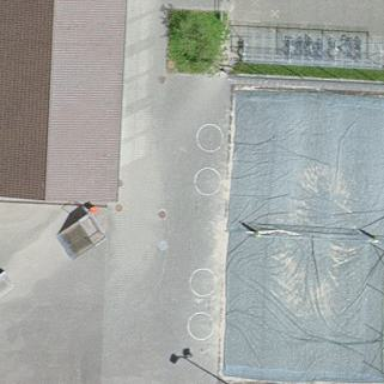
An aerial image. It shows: Sandy pitch for multi-sport activities.